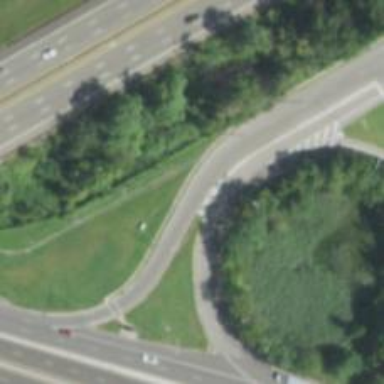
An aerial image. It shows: Trunk link highway.